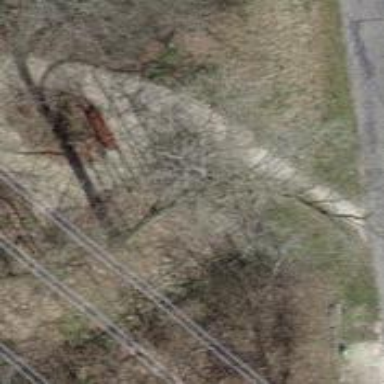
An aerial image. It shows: Bench.